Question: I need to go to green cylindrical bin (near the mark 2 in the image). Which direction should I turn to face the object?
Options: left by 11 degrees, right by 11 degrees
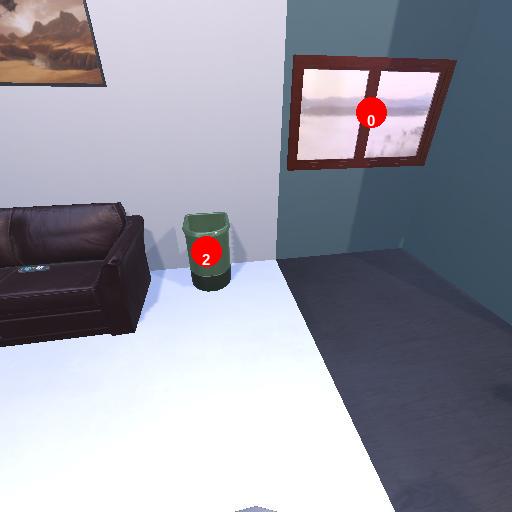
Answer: left by 11 degrees